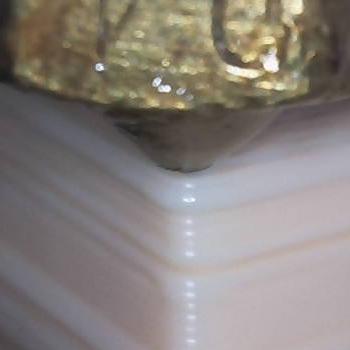
Flow rate: 47%